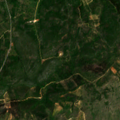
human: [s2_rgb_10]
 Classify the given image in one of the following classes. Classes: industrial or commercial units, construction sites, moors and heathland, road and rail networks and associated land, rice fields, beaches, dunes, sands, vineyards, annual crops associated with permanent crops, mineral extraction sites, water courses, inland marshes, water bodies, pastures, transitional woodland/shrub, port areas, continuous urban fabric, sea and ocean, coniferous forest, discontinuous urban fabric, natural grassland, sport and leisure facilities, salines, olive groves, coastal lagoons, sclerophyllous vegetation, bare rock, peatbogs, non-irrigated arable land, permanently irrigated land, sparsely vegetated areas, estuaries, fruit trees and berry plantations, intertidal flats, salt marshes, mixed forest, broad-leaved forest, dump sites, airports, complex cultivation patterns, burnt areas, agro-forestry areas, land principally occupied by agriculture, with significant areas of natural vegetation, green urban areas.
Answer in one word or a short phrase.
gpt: olive groves, annual crops associated with permanent crops, moors and heathland, transitional woodland/shrub